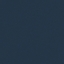
Label: SeaLake